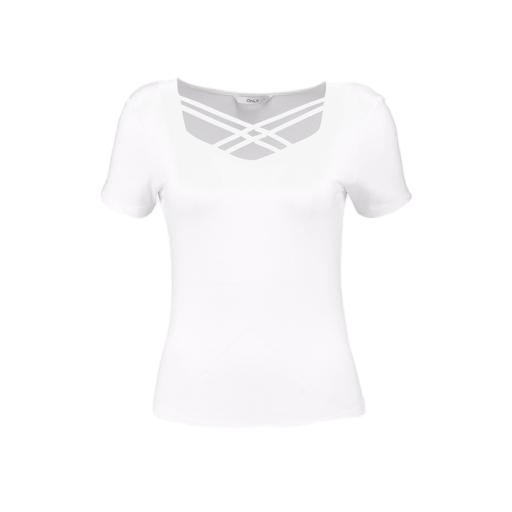
white petite t-shirt only macy, only white t-shirt, white mesh back tee, white background